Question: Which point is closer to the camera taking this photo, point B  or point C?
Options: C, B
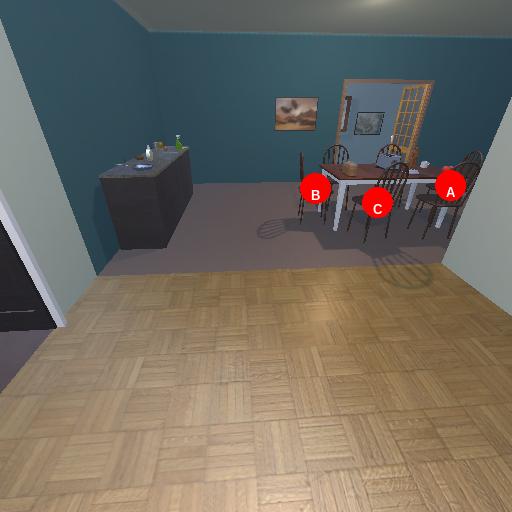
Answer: C